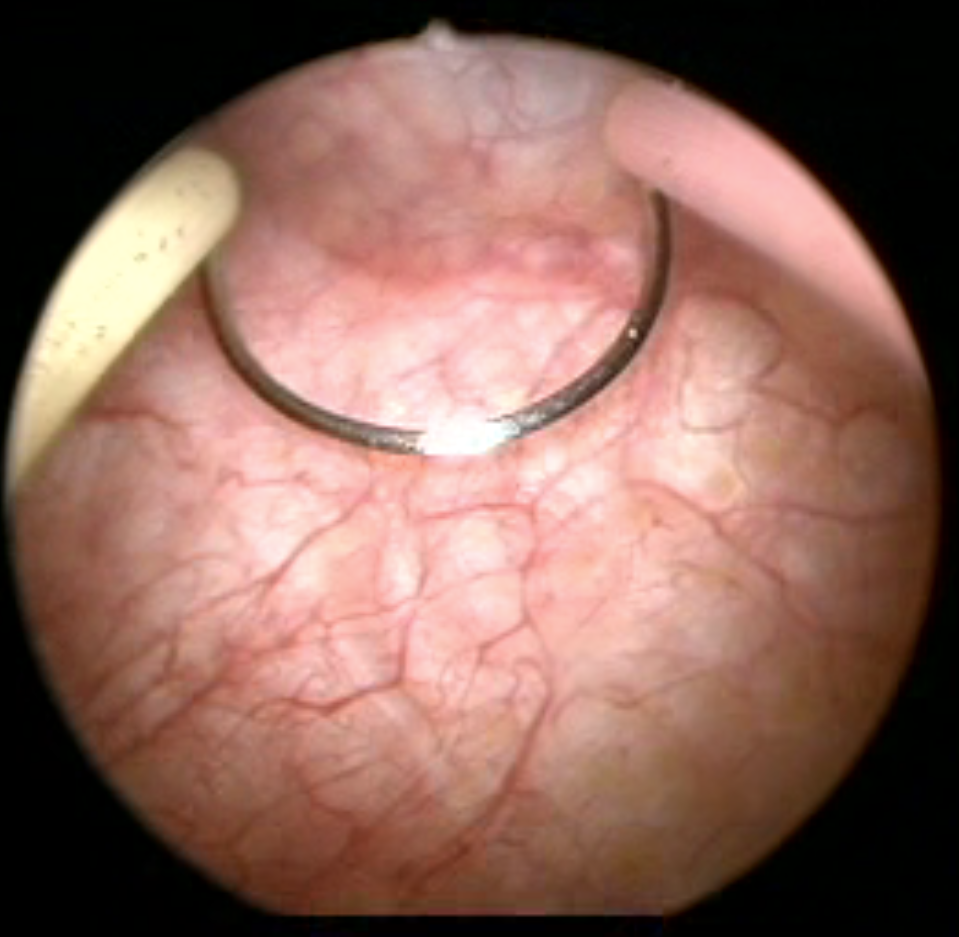
Modality: WLC
Class: Foreign bodies
Subclass: ResectionLoop
Lesion: L0
Bladder cancer association: No